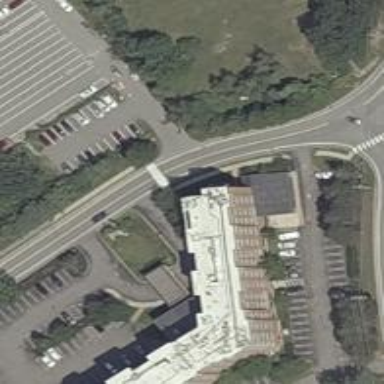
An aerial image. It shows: Hotel building.